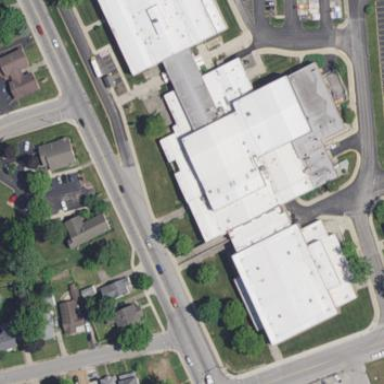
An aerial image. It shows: Part of building.